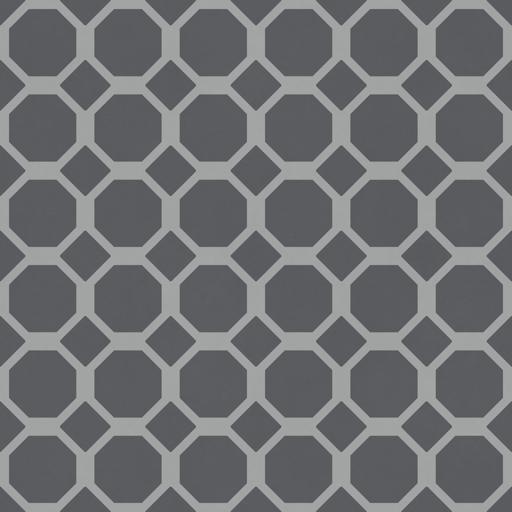
Tags: metal plates panels scifi